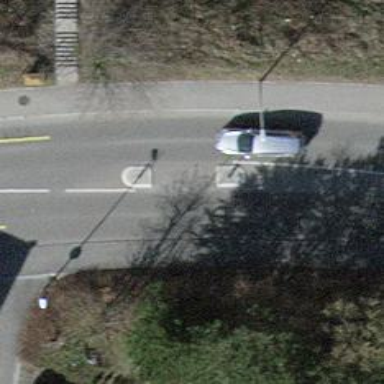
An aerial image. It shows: Unmarked crossing with pedestrian island.